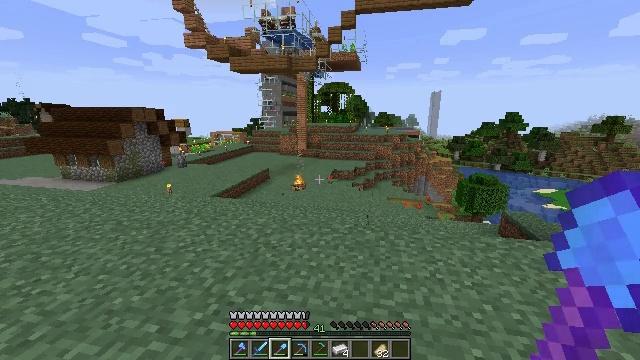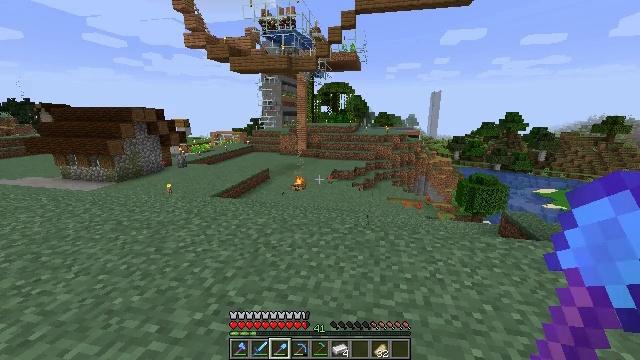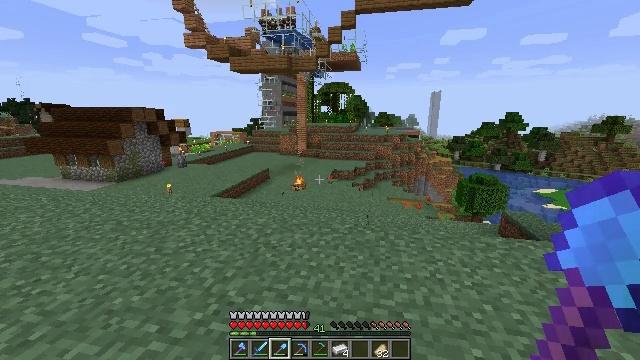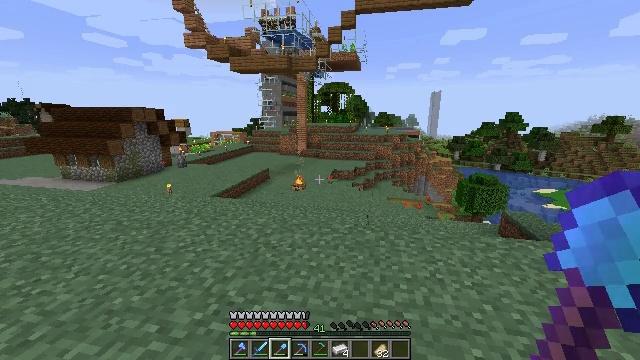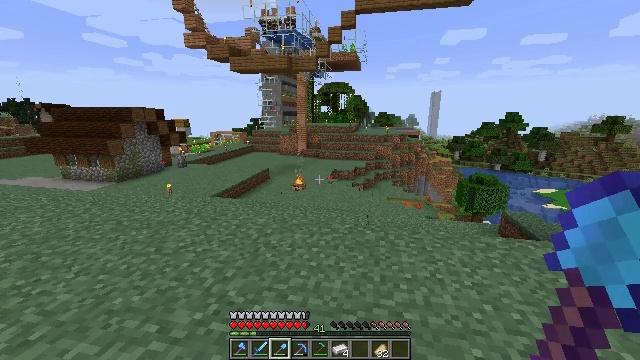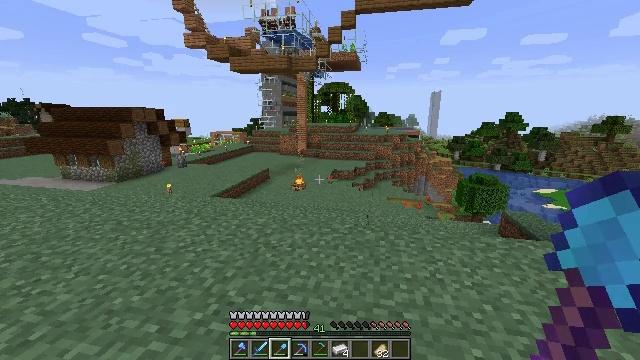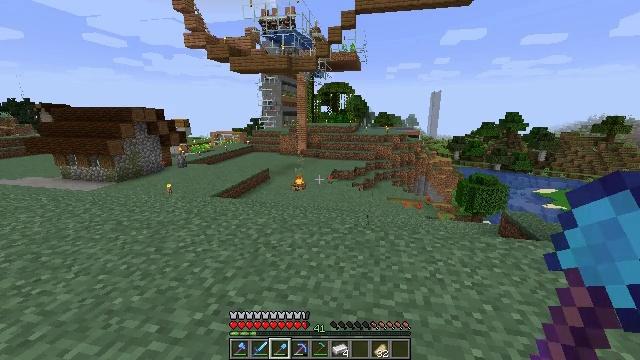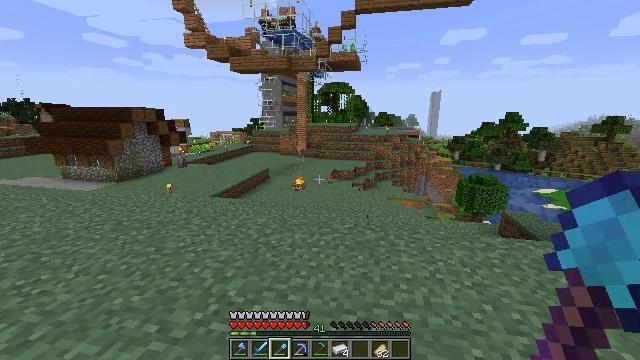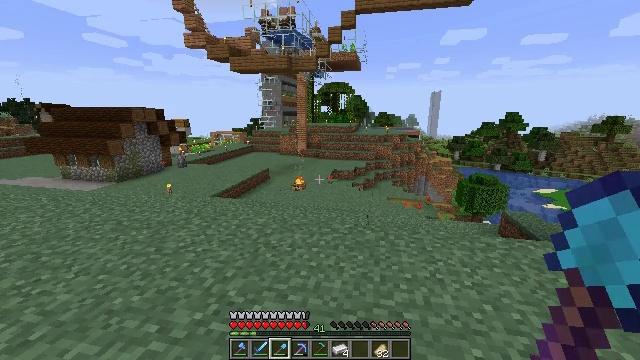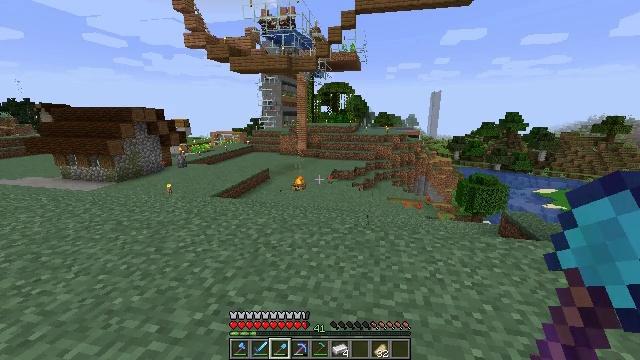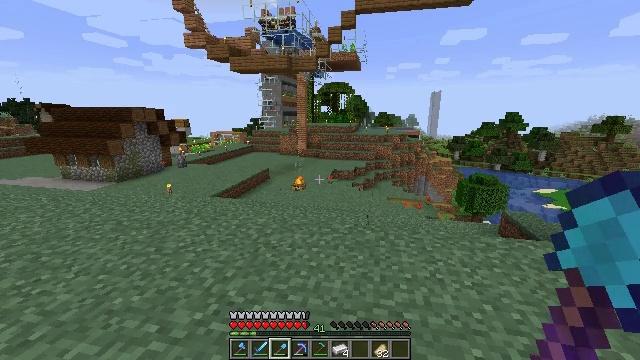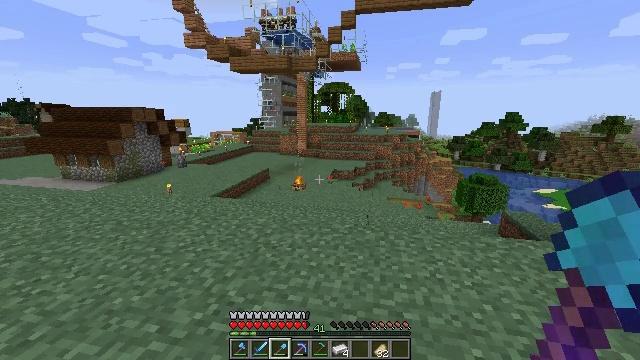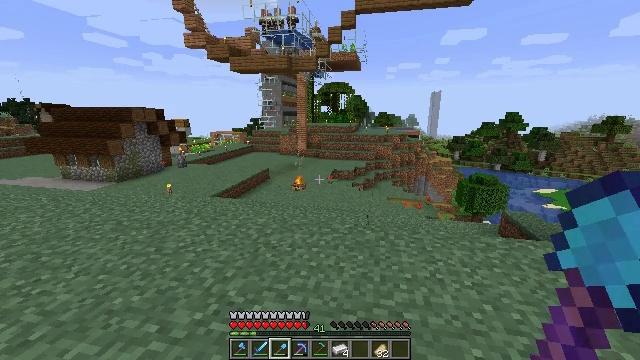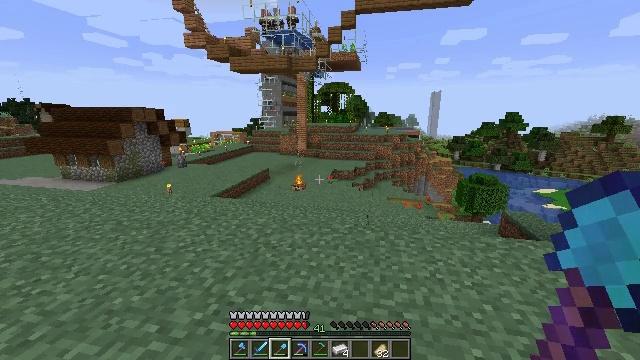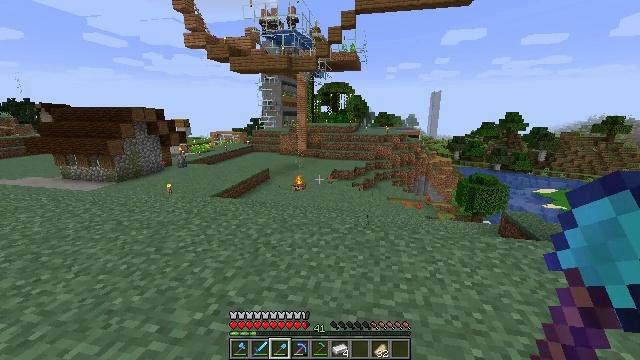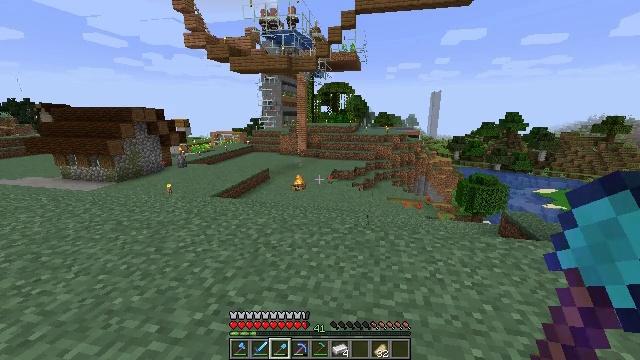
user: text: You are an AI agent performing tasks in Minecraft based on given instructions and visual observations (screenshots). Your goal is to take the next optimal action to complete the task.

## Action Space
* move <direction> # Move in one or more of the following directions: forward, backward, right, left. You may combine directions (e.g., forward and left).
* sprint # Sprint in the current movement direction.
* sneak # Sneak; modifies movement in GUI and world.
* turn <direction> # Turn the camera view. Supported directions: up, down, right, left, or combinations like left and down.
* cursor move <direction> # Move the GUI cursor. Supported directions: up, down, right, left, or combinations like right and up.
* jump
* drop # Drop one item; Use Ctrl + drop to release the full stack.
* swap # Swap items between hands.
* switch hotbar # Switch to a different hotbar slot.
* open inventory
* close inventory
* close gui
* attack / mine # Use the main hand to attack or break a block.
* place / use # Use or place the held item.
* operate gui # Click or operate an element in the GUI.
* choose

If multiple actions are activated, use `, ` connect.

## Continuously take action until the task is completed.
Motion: motion action
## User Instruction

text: Form a dried kelp block with dried kelp at the crafting table.
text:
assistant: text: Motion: no_op
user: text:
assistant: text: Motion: no_op
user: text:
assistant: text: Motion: no_op
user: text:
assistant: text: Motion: no_op
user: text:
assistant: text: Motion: no_op
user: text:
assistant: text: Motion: no_op
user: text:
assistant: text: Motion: no_op
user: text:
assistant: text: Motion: no_op
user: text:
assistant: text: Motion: no_op
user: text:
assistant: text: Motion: no_op
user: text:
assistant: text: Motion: no_op
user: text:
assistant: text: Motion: no_op
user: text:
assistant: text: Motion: no_op
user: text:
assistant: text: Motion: no_op
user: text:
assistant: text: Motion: no_op
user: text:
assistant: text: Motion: no_op
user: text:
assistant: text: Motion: no_op
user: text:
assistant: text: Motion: no_op
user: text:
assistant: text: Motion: no_op
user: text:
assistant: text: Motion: no_op
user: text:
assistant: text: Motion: no_op
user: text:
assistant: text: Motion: no_op
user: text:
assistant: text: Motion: no_op
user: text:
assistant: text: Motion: no_op
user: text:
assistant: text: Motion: no_op
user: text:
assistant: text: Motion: no_op
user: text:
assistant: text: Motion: no_op
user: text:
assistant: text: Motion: no_op
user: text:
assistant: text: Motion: no_op
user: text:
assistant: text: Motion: no_op